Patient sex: M
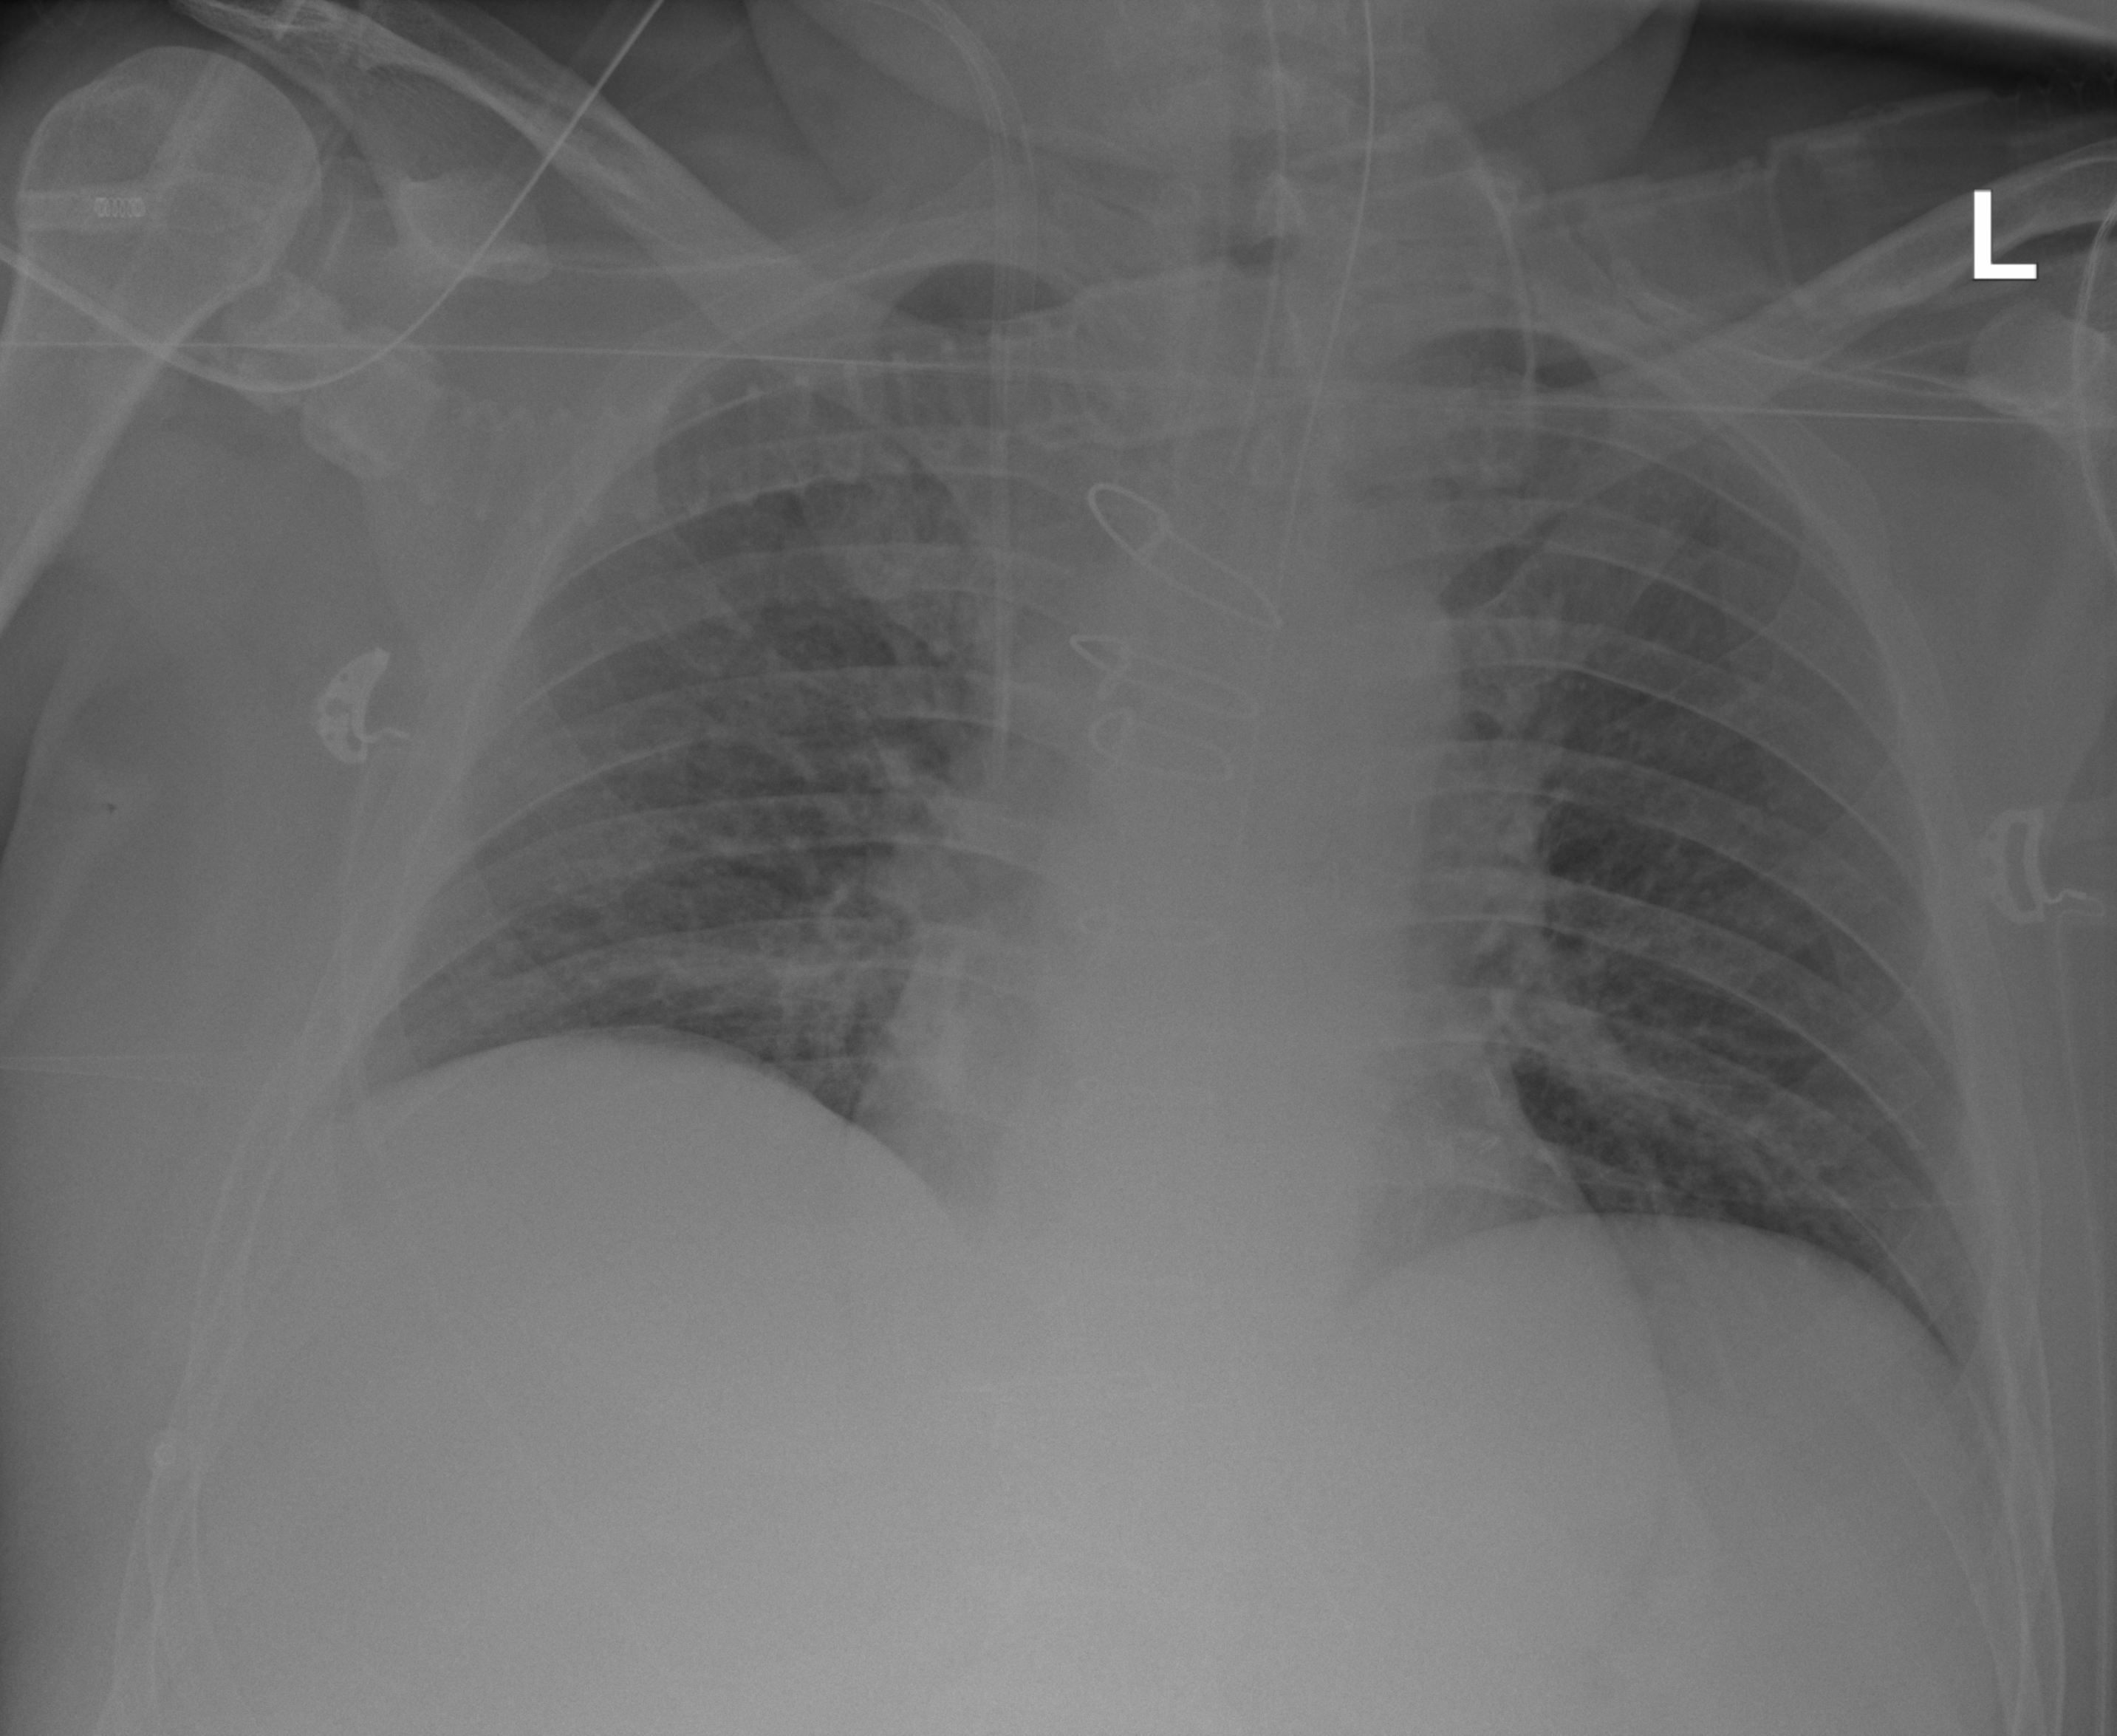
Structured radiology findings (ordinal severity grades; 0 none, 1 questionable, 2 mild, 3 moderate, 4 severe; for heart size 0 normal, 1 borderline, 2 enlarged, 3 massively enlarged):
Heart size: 1
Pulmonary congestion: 2
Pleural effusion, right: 0
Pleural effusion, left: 0
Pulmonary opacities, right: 0
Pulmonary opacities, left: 0
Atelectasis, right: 0
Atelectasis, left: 0